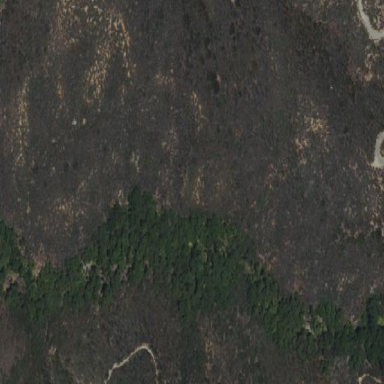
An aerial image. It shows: Woodland area covered with trees.